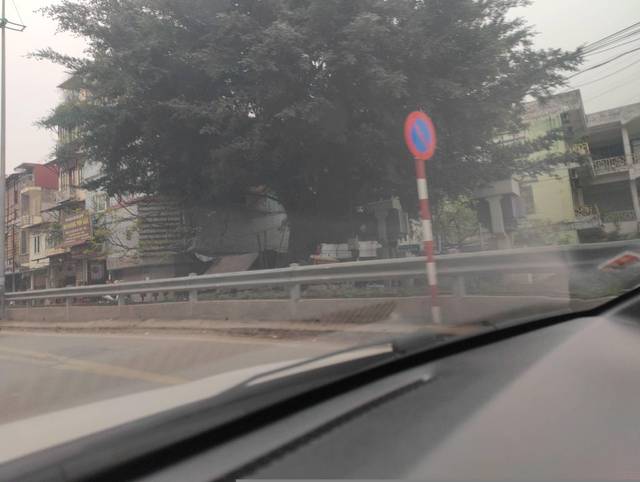
Region: Vietnam
Coordinates: 21.011, 105.841